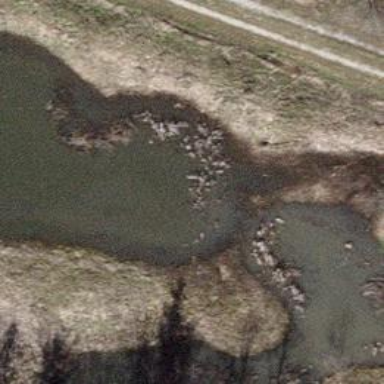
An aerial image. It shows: Serene pond surrounded by nature.